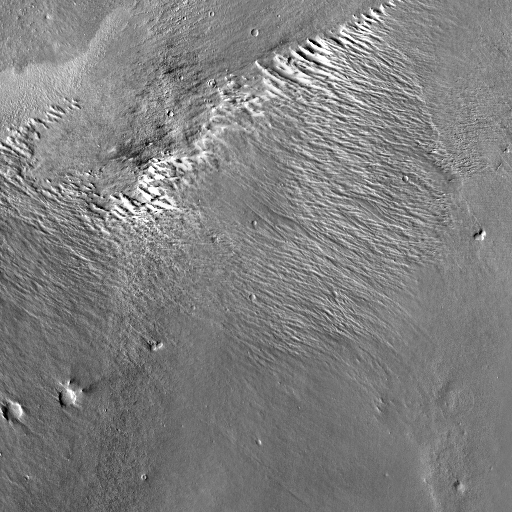
Crater classes present: Background, Other, Buried